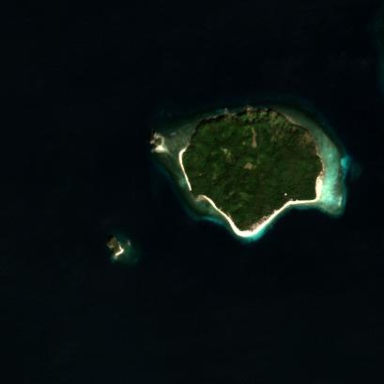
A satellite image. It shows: Island with natural coastline.